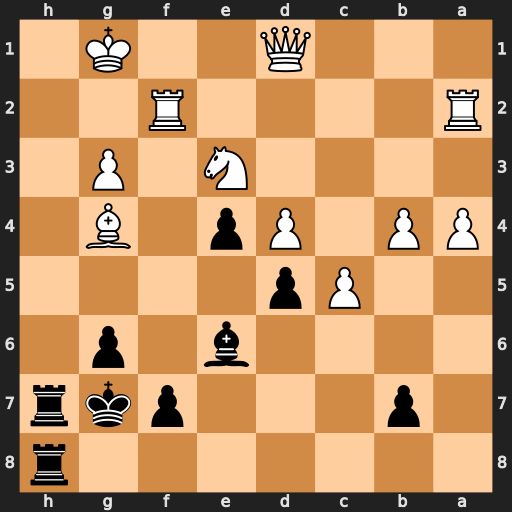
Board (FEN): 7r/1p3pkr/4b1p1/2Pp4/PP1Pp1B1/4N1P1/R4R2/3Q2K1
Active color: b
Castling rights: -
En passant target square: -
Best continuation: Rh1+ Kg2 R8h2#